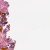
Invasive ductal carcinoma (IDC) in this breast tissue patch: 0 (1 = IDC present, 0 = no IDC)